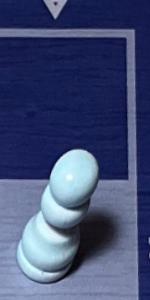
Label: Pawn_White